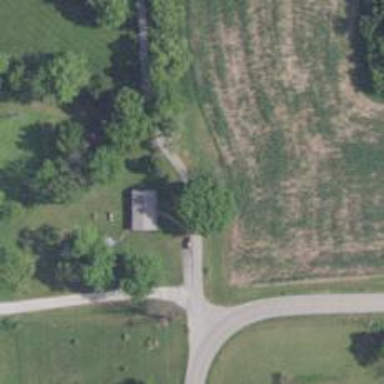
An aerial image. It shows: Driveway leading to service road.